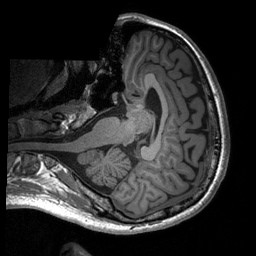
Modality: T1w
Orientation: axial
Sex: male
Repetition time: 1.95 s
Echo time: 0.026 s